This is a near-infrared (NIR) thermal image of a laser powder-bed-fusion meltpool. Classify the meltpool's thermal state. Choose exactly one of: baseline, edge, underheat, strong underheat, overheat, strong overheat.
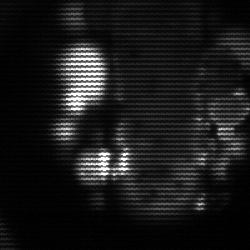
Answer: strong underheat